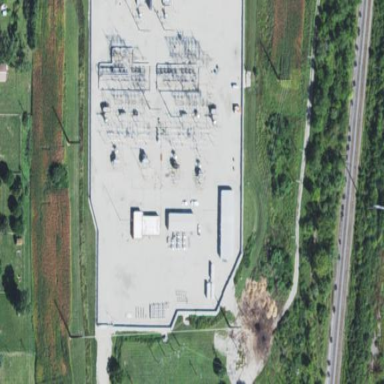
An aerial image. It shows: Outdoor distribution level power substation.